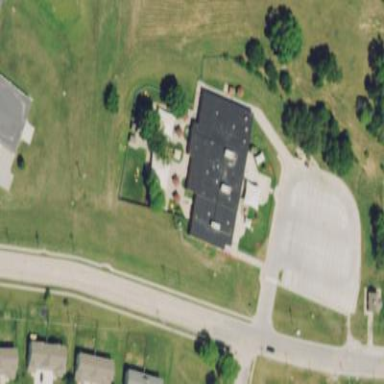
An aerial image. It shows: School.